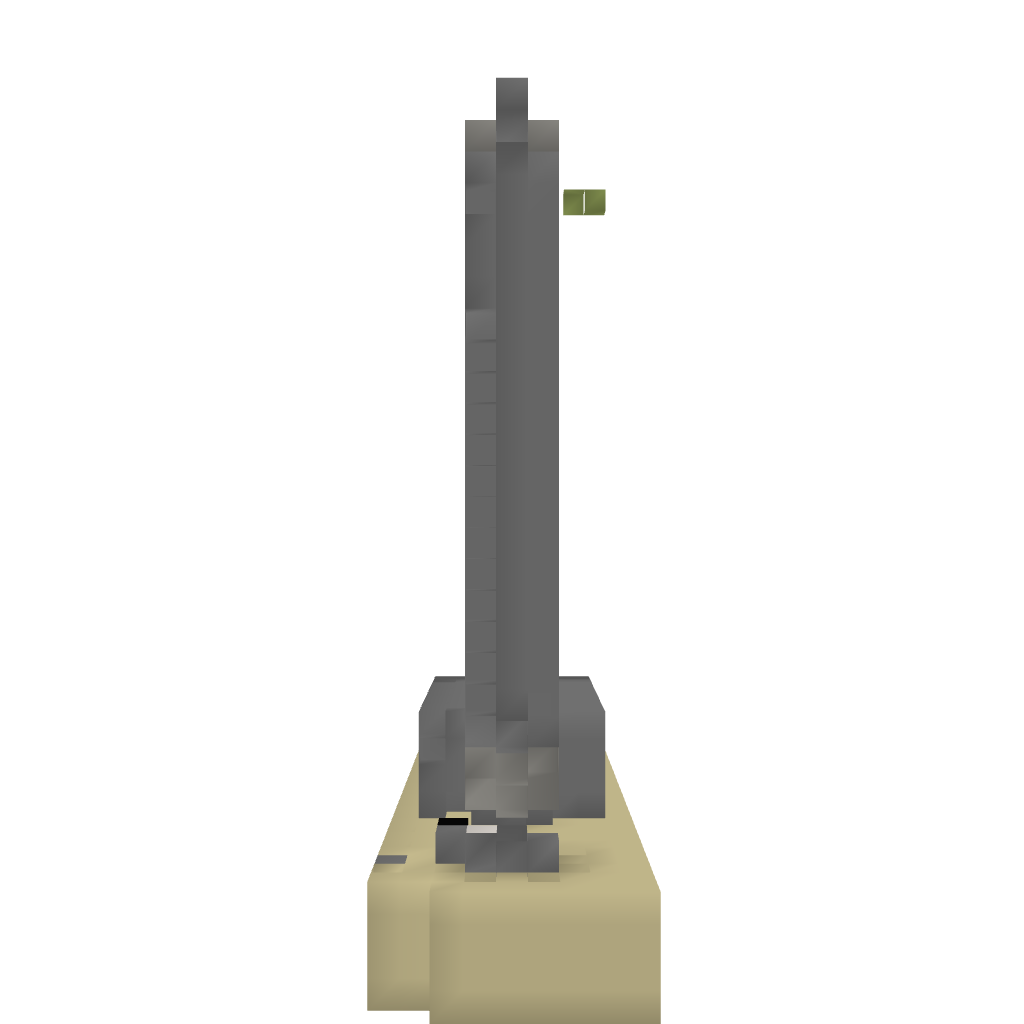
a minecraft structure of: mob grinder v1.0 *CraCK3r*